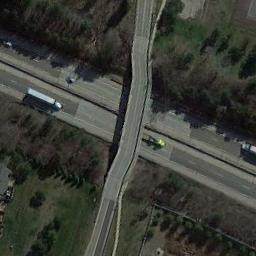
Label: overpass